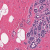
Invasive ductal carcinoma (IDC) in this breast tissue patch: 0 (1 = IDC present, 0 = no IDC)